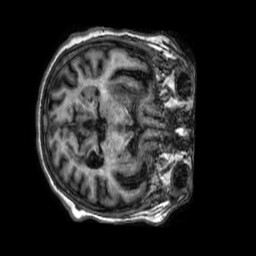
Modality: T1w
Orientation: axial
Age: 69
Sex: female
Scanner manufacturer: philips
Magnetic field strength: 1.5 T
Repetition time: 0.007054 s
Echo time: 0.003183 s